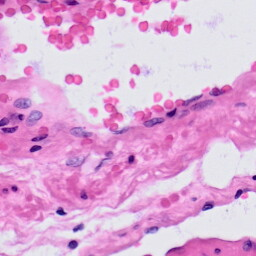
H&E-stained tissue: Prostate